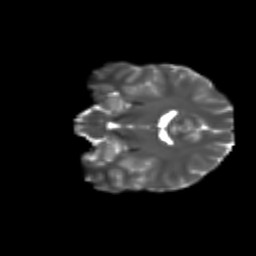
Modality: T2w
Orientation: coronal
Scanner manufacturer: siemens
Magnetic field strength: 3 T
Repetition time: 9.2 s
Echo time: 0.084 s